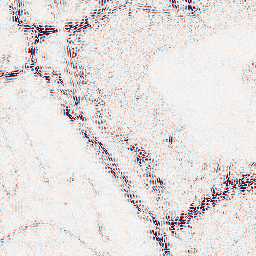
Category: wavelet
Decomposition family: wavelet_dwt
Decomposition parameters: wavelet: db8
level: 2
Upsampling method: bicubic
Upsampling parameters: scale: 4
Upsampling scale: 4